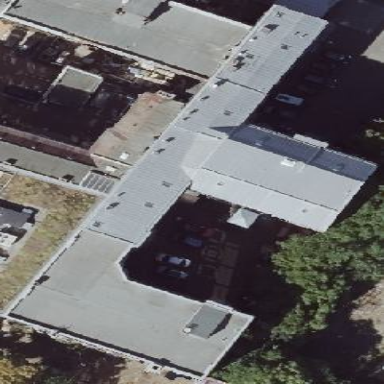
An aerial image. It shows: Commercial building.